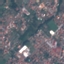
Land use / land cover: Residential